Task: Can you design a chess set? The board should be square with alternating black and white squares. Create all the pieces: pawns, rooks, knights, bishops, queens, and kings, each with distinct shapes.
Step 890:
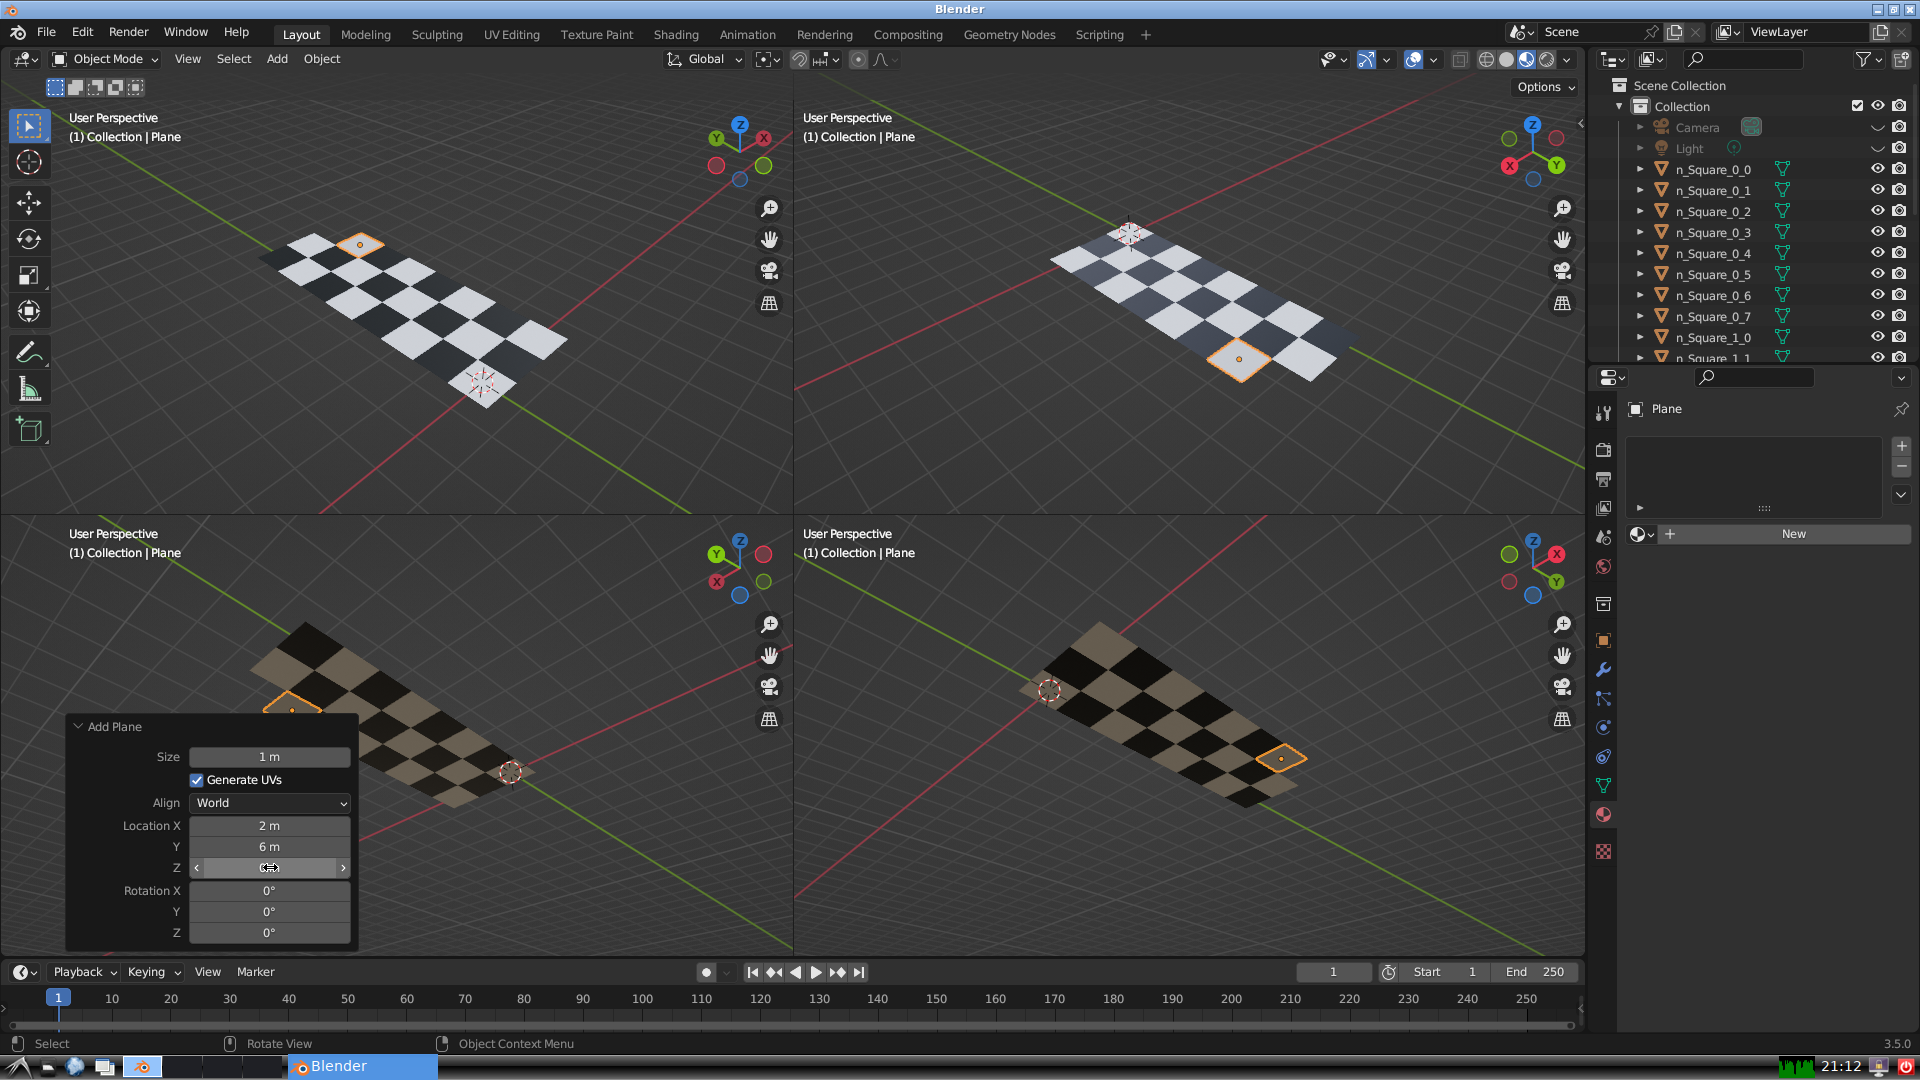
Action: {"mouse_move": [960, 540]}